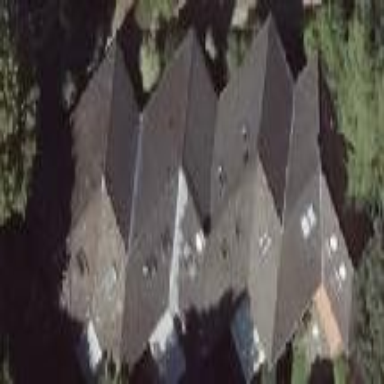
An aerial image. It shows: House with hipped roof.